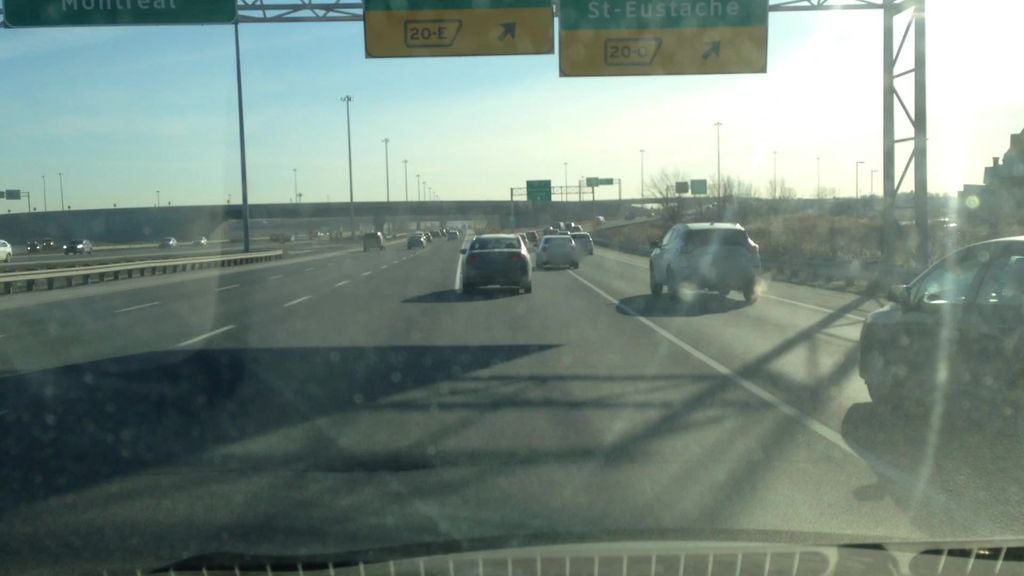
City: montreal